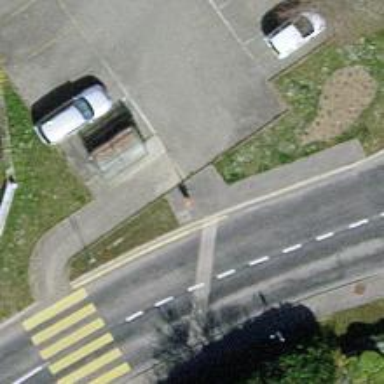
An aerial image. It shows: Bus stop with platform for public transport.